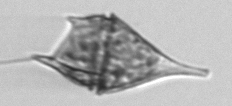
Label: Tripos_lineatus